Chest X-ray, AP view. Patient: 29 years old, sex F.
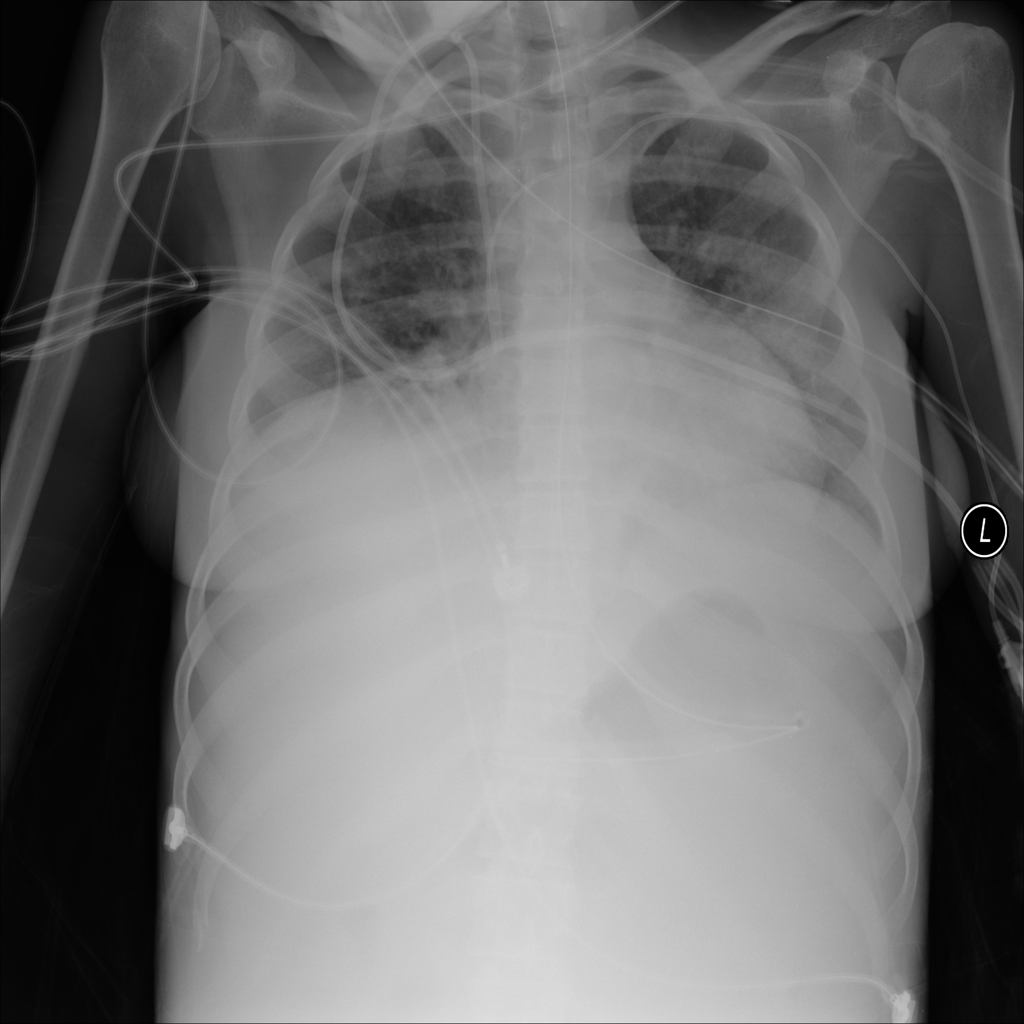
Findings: Atelectasis, Infiltration